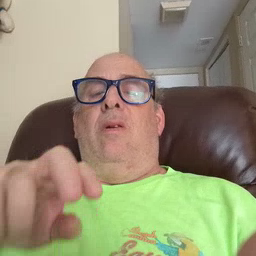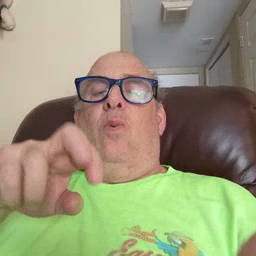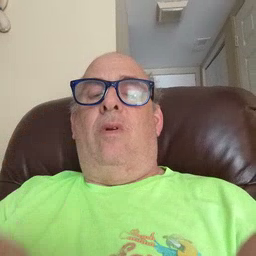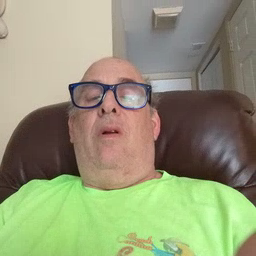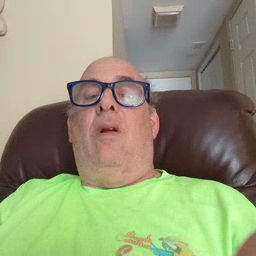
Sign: ride